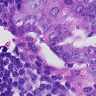
Metastatic tissue present: yes